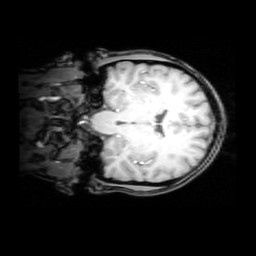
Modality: T1w
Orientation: coronal
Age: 20
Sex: female
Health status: healthy
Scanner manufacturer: philips
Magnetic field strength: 3 T
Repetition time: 0.012 s
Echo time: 0.0037 s